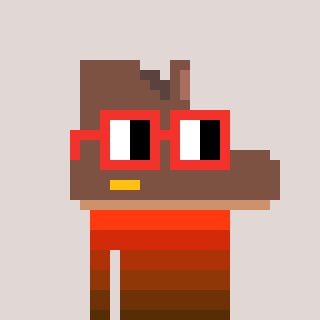
a pixel art character with square red glasses, a boot-shaped head and a teal-colored body on a warm background